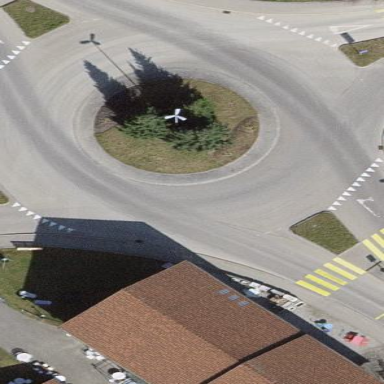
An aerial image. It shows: Asphalt road that is secondary route leading to roundabout.